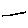
Label: line